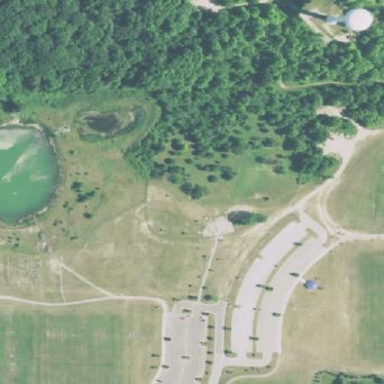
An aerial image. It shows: Dog park for leisure land.